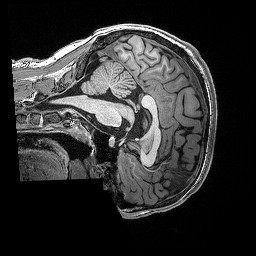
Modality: T1w
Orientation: sagittal
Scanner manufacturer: siemens
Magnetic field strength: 3 T
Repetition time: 2.53 s
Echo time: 0.0033 s